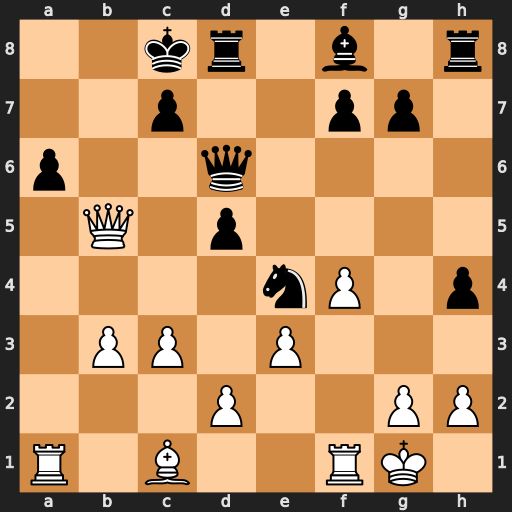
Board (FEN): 2kr1b1r/2p2pp1/p2q4/1Q1p4/4nP1p/1PP1P3/3P2PP/R1B2RK1
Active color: w
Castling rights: -
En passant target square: -
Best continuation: Rxa6 Qxa6 Qxa6+